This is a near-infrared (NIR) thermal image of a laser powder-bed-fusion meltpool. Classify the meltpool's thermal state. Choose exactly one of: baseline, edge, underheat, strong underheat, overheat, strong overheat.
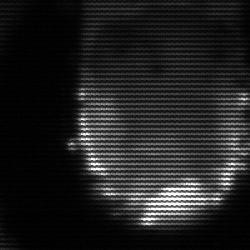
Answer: baseline